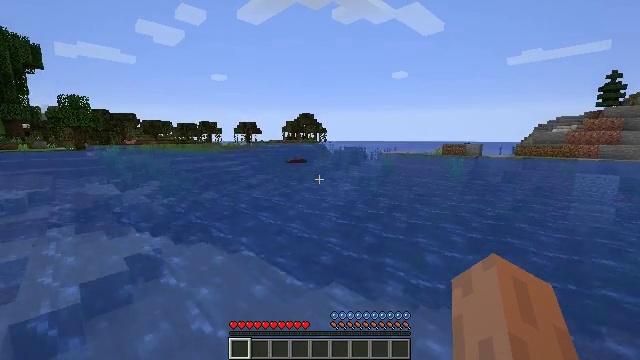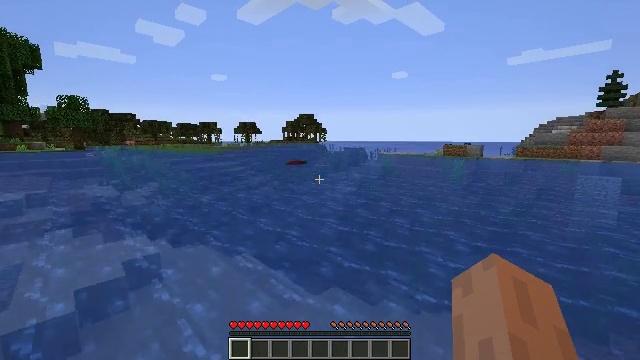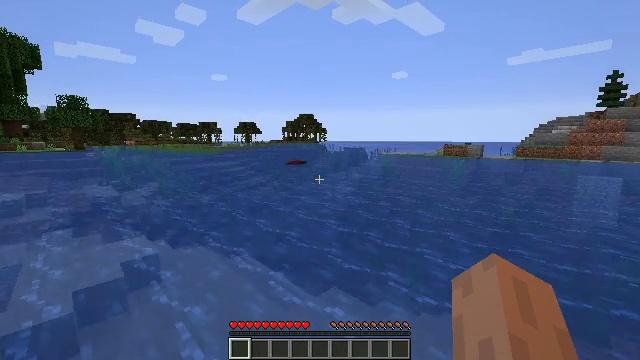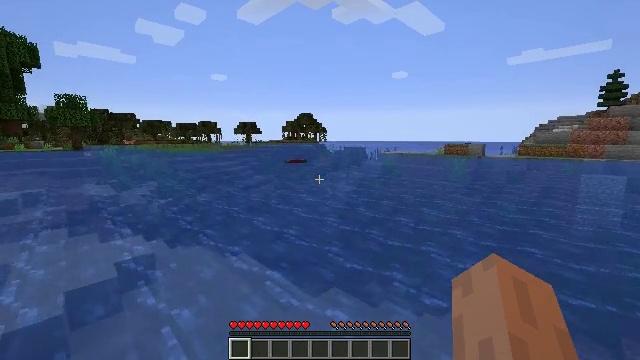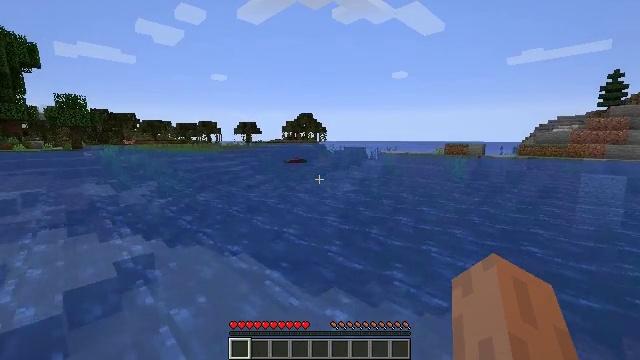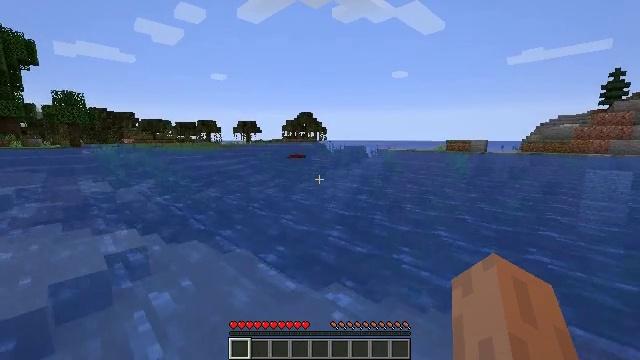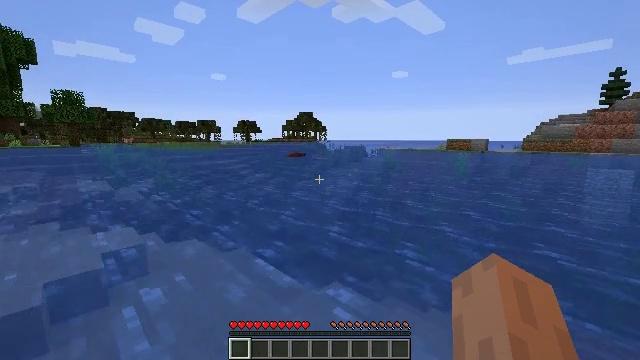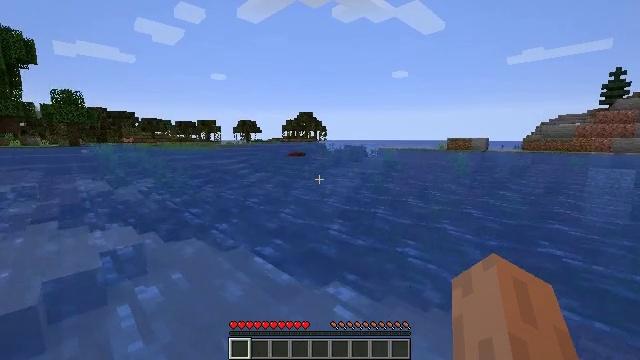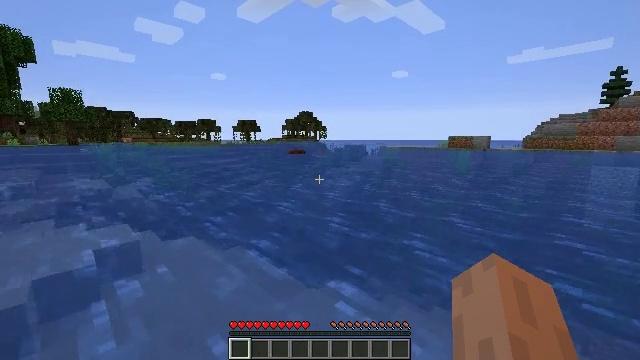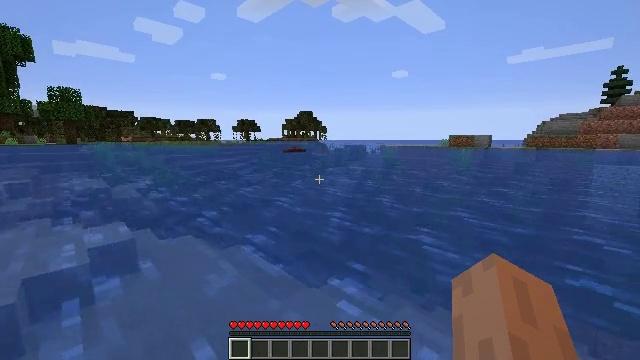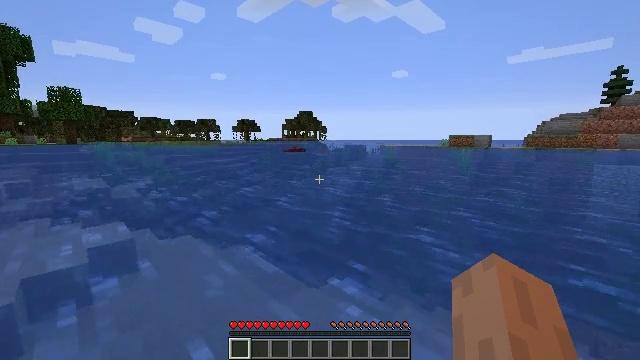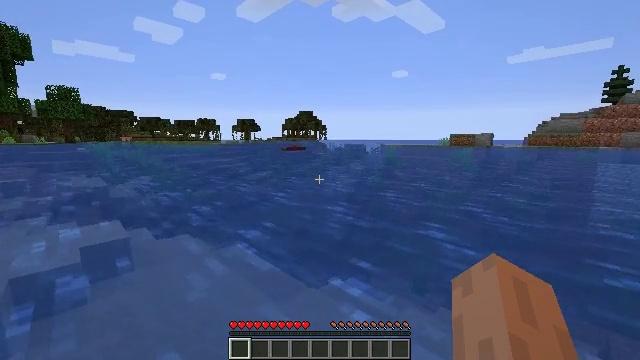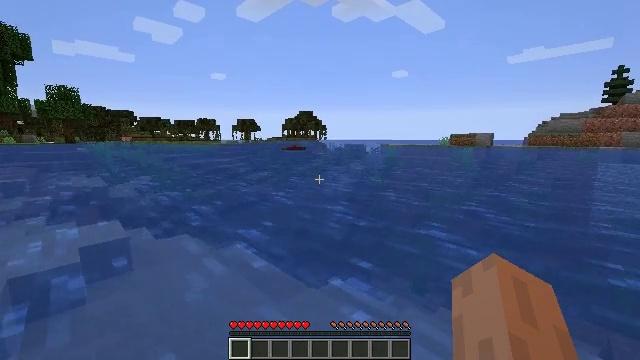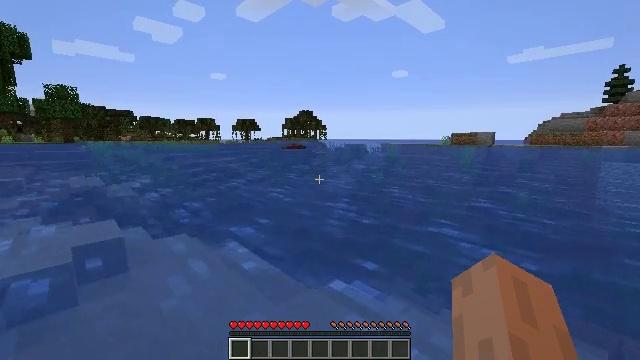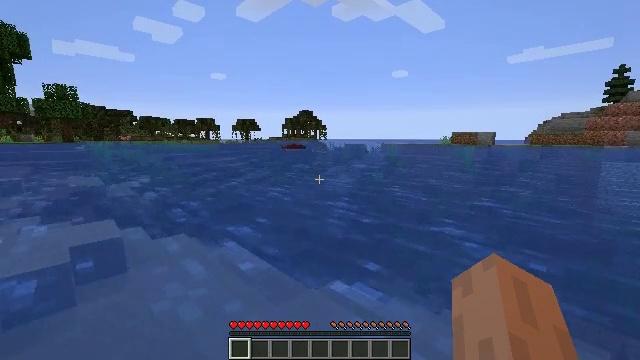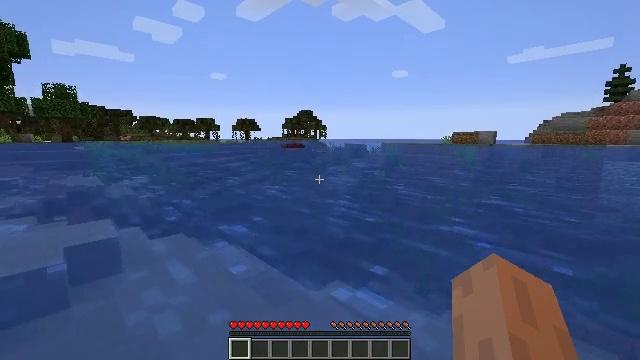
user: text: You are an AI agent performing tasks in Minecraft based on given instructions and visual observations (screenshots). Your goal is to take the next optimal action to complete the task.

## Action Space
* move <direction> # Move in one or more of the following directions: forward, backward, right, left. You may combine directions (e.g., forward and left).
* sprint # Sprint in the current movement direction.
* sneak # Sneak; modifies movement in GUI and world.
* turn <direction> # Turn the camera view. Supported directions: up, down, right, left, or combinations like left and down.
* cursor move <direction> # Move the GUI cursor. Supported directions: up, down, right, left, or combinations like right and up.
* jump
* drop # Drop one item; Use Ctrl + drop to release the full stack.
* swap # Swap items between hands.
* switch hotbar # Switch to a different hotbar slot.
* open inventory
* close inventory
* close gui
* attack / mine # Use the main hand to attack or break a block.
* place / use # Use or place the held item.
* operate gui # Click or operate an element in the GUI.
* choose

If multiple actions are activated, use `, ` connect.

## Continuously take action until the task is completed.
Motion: motion action
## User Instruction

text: Kill the salmon.
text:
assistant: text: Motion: move forward
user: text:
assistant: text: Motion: move forward
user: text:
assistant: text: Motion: move forward
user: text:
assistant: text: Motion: move forward
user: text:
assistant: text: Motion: move forward
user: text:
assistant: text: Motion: move forward
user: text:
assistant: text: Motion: move forward
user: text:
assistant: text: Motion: move forward
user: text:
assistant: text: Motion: move forward
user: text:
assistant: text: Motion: move forward
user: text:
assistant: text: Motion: move forward
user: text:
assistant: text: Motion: move forward
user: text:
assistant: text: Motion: move forward
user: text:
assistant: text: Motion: move forward
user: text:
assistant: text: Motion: move forward
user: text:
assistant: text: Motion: move forward
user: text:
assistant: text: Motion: move forward
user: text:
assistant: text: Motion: move forward
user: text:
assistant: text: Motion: move forward
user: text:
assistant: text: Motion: move forward
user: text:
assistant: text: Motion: move forward
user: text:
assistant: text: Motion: move forward
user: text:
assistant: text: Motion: move forward
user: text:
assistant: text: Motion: move forward
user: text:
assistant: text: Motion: move forward
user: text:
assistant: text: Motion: move forward
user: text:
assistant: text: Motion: move forward
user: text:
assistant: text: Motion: move forward
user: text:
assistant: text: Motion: move forward
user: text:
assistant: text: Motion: move forward